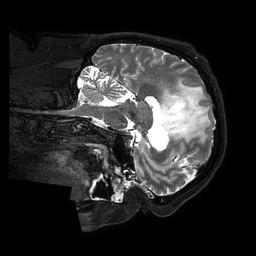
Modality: T2w
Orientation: sagittal
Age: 54
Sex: male
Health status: ill
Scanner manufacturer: philips
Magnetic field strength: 3 T
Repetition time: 3.5 s
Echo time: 0.3 s